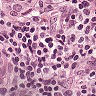
Metastatic tissue present: yes